Question: Count the number of objects in the diagram.
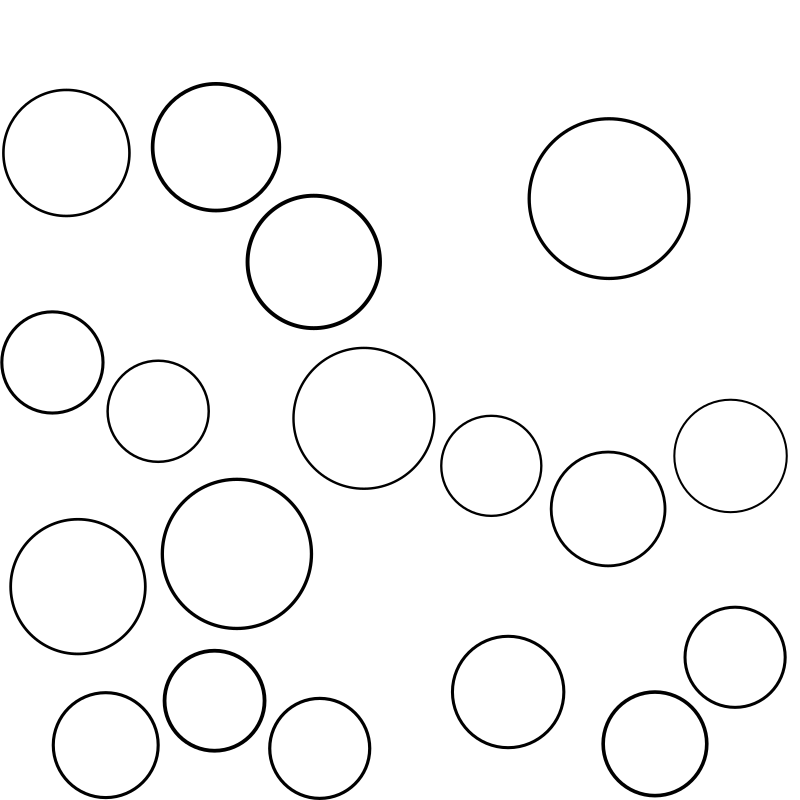
Answer: 18